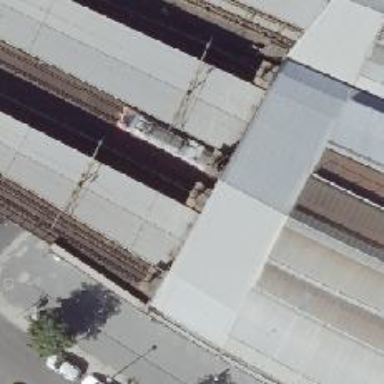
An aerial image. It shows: Railway signal.